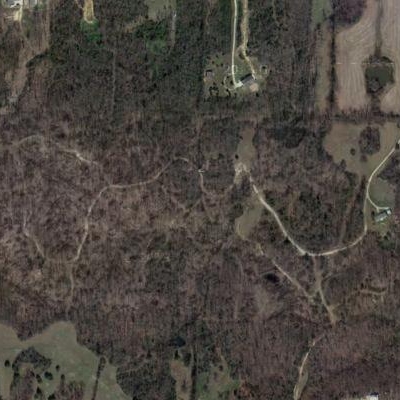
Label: Forest